Question: Hello I am making a bar graph using only php and html. The graph must show the score for each team . This is my code:
'''
<?php
$teams = get_teams();
?>
<div id = "graph">
<table>
<tr>
<?php
foreach($teams as $team)
{
$name = $team['name'];
$score= $team['score'];
$height = $team['height'];
<td>
<ul id = "graph-list">
<li class = "graph">
<img = src="<?php echo url_for('images/bar.png');?>" height ="<?php echo $height?>" width = "18" alt = ""/><br /><?php echo $score;?></li>
<li class = "graph" id = "s"> <?php echo $name; ?></li>
</ul>
<td>
<?php }?>
'''
And the stylesheet I am using is:
'''
li.graph{
display: inline-block;
float: bottom;
text-align: bottom;
list-style:none outside none;
margin-right: 12px;
font-size: 12px;
}
li#s{
margin: -9px;
-moz-transform-rotate: rotate(90deg);
-webkit-transform: rotate(90deg);
margin-top: 20px;
font-size: 12px;
}
div#graph{
width: 400px;
margin: auto;
}
ul#graphlist {
list-style: none;
float: bottom;
margin: 0;
padding-top: 100px;
padding-bottom: 0px;
padding-right: 100px;
}
'''
However my graph is like:

What can I do so that the bars all start at the same y axis value and they don't kind of irregularly float like in my picture?
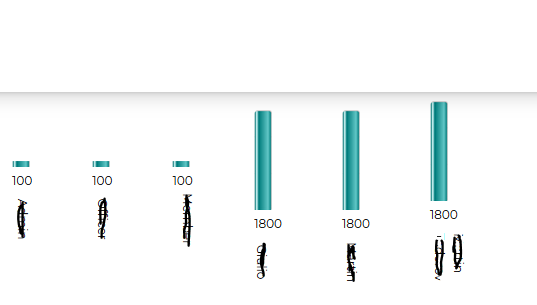
Answer: I quickly knocked this up to give you an idea of how you could go about it using flexbox.
<URL>
I think you could possible change your Markup, so each score has it's own list item:
'''
<ul class="graph-list">
<li>
<div class="graph-block">
<div class="graph-block__bar" style="height: 100%"></div>
<div class="graph-block__score">1800</div>
<div class="graph-block__name"><span>Mr Smith</span></div>
</div>
</li>
<li>
<div class="graph-block">
<div class="graph-block__bar" style="height: 50%"></div>
<div class="graph-block__score">900</div>
<div class="graph-block__name"><span>Mrs Jones</span></div>
</div>
</li>
<li>
<div class="graph-block">
<div class="graph-block__bar" style="height: 10%"></div>
<div class="graph-block__score">100</div>
<div class="graph-block__name"><span>Mr Bloggs</span></div>
</div>
</li>
<li>
<div class="graph-block">
<div class="graph-block__bar" style="height: 37%"></div>
<div class="graph-block__score">370</div>
<div class="graph-block__name"><span>Mr Mcallister</span></div>
</div>
</li>
</ul>
'''
Then as far as the CSS goes, you can use flexbox to achieve your goal.
'''
.graph-list {
background-color: #DDD;
display: flex;
height: 300px;
list-style: none;
margin: 0;
padding: 20px 20px 140px;
}
.graph-list li {
display: flex;
margin: 0 20px;
}
.graph-block {
display: flex;
flex-direction: column;
position: relative;
}
.graph-block__bar {
background-color: blue;
margin: auto auto 0;
width: 40px;
}
.graph-block__score {
font-weight: bold;
padding: 5px 0;
text-align: center;
}
.graph-block__name {
overflow: hidden;
position: absolute;
bottom: 0;
left: 50%;
width: 100px;
transform: rotate(90deg) translateX(30px) translateY(-50%);
transform-origin: left top;
white-space: nowrap;
}
'''
You could also maybe use CSS gradients to create the bar, rather than an image, just in case you want to maybe animate it or something at some point?